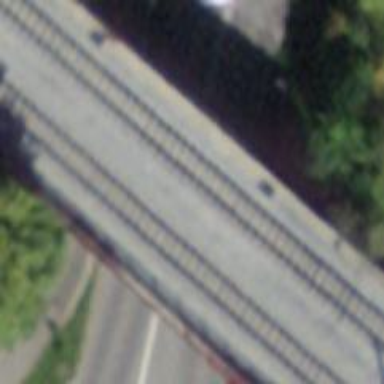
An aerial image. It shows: Narrow-gauge railway bridge with electrified contact line for single track.